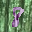
Label: 8